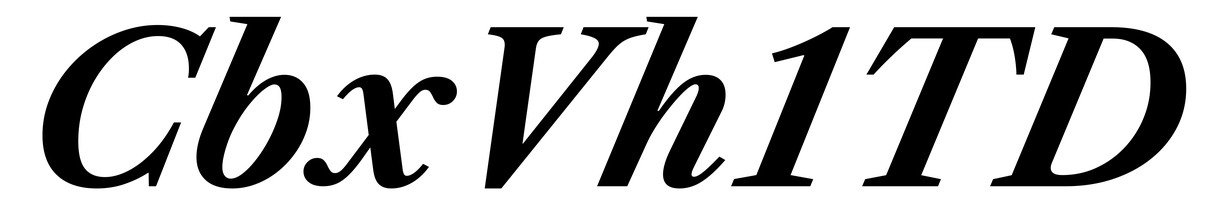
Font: LibreCaslonText-Italic_Bold_Italic